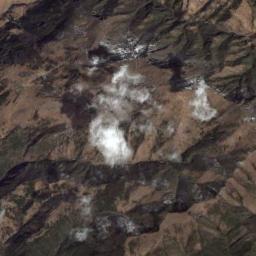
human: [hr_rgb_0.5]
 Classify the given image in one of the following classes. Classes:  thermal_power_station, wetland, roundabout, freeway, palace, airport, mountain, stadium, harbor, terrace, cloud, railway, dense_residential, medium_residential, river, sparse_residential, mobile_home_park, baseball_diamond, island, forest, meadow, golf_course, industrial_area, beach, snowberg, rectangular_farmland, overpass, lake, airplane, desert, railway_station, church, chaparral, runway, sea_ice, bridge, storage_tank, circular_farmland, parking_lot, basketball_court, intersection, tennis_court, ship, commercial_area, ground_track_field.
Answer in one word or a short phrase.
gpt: cloud